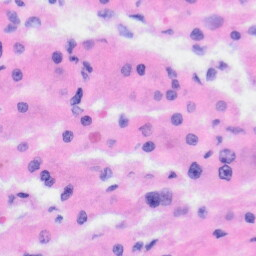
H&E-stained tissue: Liver